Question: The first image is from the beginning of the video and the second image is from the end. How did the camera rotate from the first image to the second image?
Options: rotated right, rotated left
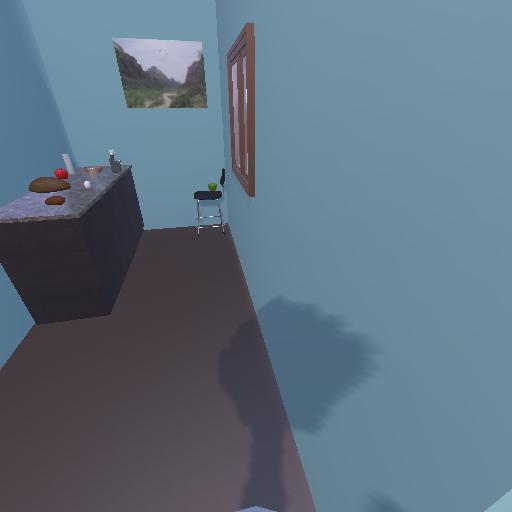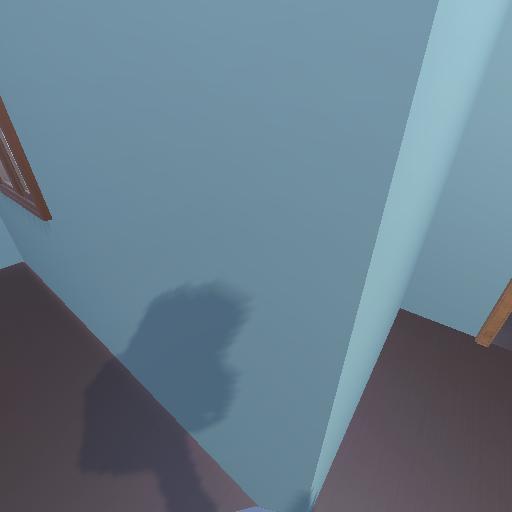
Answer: rotated right